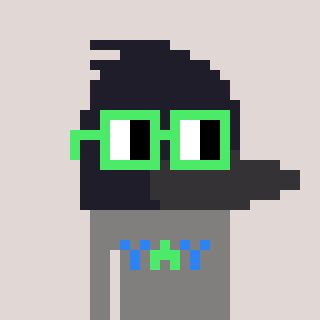
a pixel art character with square light green glasses, a raven-shaped head and a bluegrey-colored body on a warm background